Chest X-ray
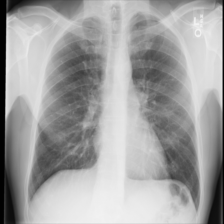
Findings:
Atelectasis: negative
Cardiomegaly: negative
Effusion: negative
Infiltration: negative
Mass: negative
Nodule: negative
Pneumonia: negative
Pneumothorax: negative
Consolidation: negative
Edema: negative
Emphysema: negative
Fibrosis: negative
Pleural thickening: negative
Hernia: negative